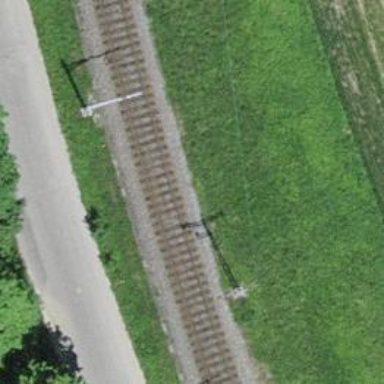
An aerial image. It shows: Single railway track with electrification through contact line.